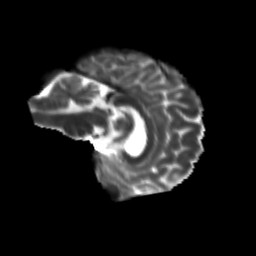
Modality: T2w
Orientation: sagittal
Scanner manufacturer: siemens
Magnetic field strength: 3 T
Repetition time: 9.2 s
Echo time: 0.084 s